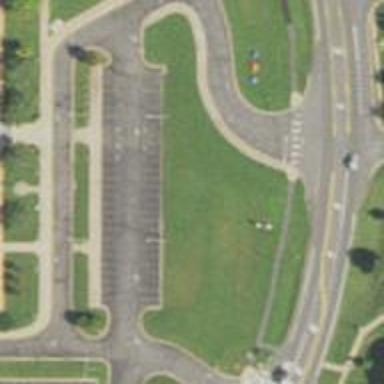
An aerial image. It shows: Parking space is available.